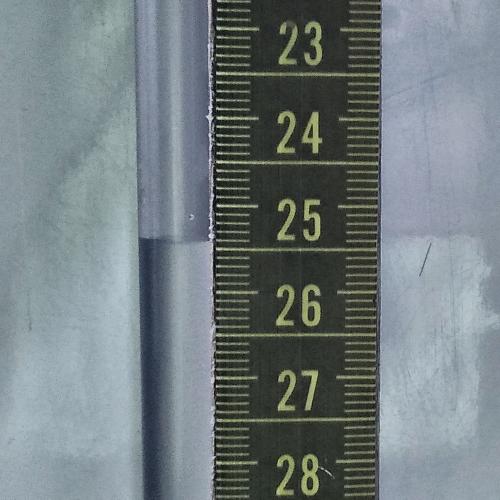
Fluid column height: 25.4 cm